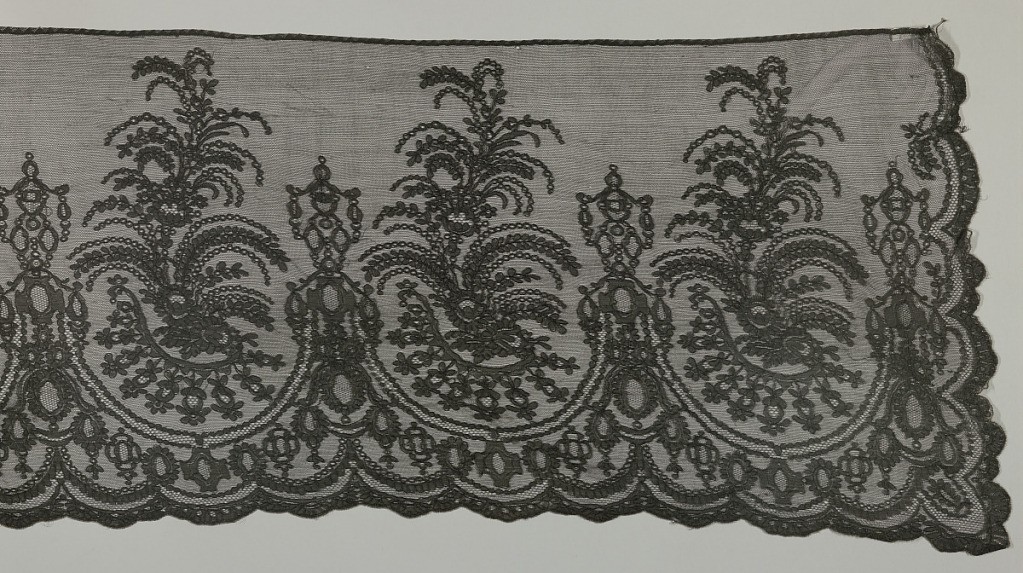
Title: Bonnet veil
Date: late 19th century
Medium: silk Technique: machine made bobbin lace
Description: Black lace rectangle showing a horizontal repeat of swags enclosing a tall floral form. These motifs are densely filled and outlined with several strands of black silk against an open net ground. Bottom edge and two sides are scalloped.